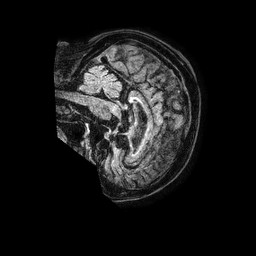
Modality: FLAIR
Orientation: sagittal
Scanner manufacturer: philips
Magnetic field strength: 1.5 T
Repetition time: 4.8 s
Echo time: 0.3 s